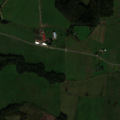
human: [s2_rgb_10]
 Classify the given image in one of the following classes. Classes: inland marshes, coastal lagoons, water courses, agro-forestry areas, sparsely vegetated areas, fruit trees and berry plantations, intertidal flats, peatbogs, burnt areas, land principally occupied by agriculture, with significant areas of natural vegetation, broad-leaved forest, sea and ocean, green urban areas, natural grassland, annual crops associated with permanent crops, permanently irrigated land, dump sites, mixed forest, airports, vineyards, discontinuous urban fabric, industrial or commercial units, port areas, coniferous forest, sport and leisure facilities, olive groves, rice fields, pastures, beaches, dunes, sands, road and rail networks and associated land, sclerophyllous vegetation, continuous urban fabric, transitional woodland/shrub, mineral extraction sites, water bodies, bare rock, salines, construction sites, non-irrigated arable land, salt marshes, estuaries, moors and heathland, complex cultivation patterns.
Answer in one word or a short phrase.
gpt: non-irrigated arable land, pastures, complex cultivation patterns, broad-leaved forest, transitional woodland/shrub